Question: I am trying to draw a 2D scene with a texture as background and then ( as the program flows and does computations ) draw different primitives on the "canvas". As a test case I wanted to draw a blue quad on the background image.
I have looked at several resources and SO questions to try get the information I need to accomplish the task ( e.g. <URL>.
My understanding was that the texture will be drawn on Z=0, and quad as well. Quad would thus "cover" a portion of texture - be drawn on it, which is what I want. Instead the result of my display function is my initial texture in black/blue colour, and not my texture ( in original colour ) with a blue quad drawn on it. This is the display function code :
'''
void display (void) {
glClearColor (0.0,0.0,0.0,1.0);
glClear (GL_COLOR_BUFFER_BIT);
// background render
glMatrixMode(GL_PROJECTION);
glLoadIdentity();
glOrtho(0.0f, 1024.0, 512.0, 0.0, 0.0, 1.f); // window size is 1024x512
glEnable( GL_TEXTURE_2D );
glBindTexture( GL_TEXTURE_2D, texture );
glBegin (GL_QUADS);
glTexCoord2d(0.0,0.0); glVertex2d(0.0,0.0);
glTexCoord2d(1.0,0.0); glVertex2d(1024.0,0.0);
glTexCoord2d(1.0,1.0); glVertex2d(1024.0,512.0);
glTexCoord2d(0.0,1.0); glVertex2d(0.0,512.0);
glEnd(); // here I get the texture properly displayed in window
glDisable(GL_TEXTURE_2D);
// foreground render
glLoadIdentity();
gluPerspective (60, (GLfloat)winWidth / (GLfloat)winHeight, 1.0, 100.0);
glMatrixMode(GL_MODELVIEW);
glColor3f(0.0, 0.0, 1.0);
glBegin (GL_QUADS);
glVertex2d(400.0,100.0);
glVertex2d(400.0,500.0);
glVertex2d(700.0,100.0);
glVertex2d(700.0,500.0);
glEnd(); // now instead of a rendered blue quad I get my texture coloured in blue
glutSwapBuffers(); }
'''
I have already tried with many modifications, but since I am just beginning with OpenGL and don't yet understand a lot of it, my attempts failed. For example, I tried with pushing and popping matrices before and after drawing the quad, clearing the depth buffer, changing parameters in gluPerspective etc.
Being a beginner, extra explanations of the modifications ( as well as mistakes in the present code ) and principles in general will be greatly appreciated.
- after answer by Reto Koradi :
I have tried to follow the instructions, and the modified code now looks like :
'''
// foreground render
glLoadIdentity();
glMatrixMode(GL_MODELVIEW);
glOrtho(0.0f, 1024.0, 512.0, 0.0, 0.0, 1.f);
glColor3f(0.0, 0.0, 1.0);
glBegin (GL_QUADS); // same from here on
'''
Now I can see the blue "quad", but it is not displayed properly, it looks something like this .
Beside that, the whole scene is flashing really quickly.
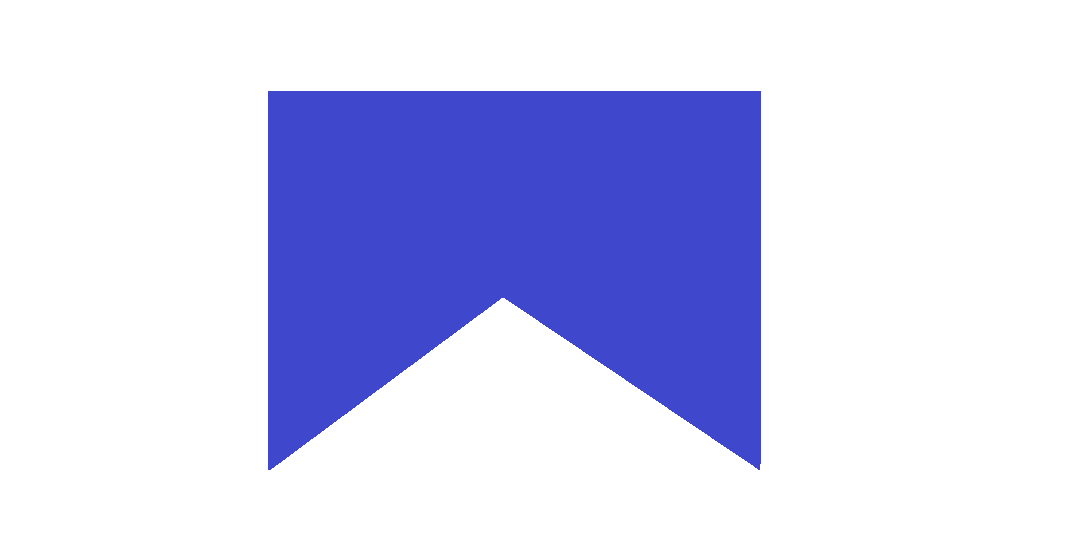
Answer: You are setting up a perspective transformation before rendering the blue quad:
'''
glLoadIdentity();
gluPerspective (60, (GLfloat)winWidth / (GLfloat)winHeight, 1.0, 100.0);
'''
The way 'gluPerspective()' is defined, it sets up a transformation that looks from the origin down the negative z-axis, with the 'near' and 'far' values specifying the distance range that will be visible. With this transformation, z-values from -1.0 to -100.0 will be visible. Which does not include your quad at z = 0.0.
If you want to draw your quad in 2D coordinate space, the easiest solution is to not use 'gluPerspective()' at all. Just use a 'glOrtho()' type transformation like you did for your initial drawing.
If you want perspective, you will need a 'GL_MODELVIEW' transformation as well. You can start with a translation in the negative z-direction, within a range of 1.0 to 100.0. You may have to adjust your coordinates for the different coordinate system as well, or use additional transformations that also translate in xy-direction, and possibly scale.
The code also has the coordinates in the wrong order for drawing the blue quad. You either have to change the draw call to 'GL_TRIANGLE_STRIP' (recommended because it at least gets you one step closer to using features that are not deprecated), or swap the order of the last two vertices:
'''
glBegin (GL_QUADS);
glVertex2d(400.0,100.0);
glVertex2d(400.0,500.0);
glVertex2d(700.0,500.0);
glVertex2d(700.0,100.0);
glEnd(GL_QUADS);
'''